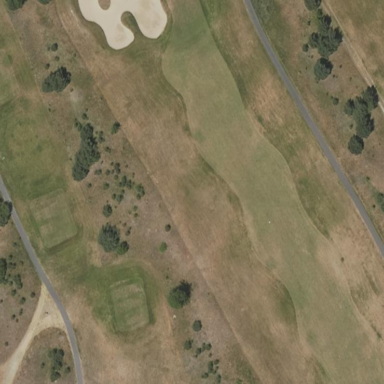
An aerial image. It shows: Scenic golf fairway.